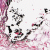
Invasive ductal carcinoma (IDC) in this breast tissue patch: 0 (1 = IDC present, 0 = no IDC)